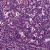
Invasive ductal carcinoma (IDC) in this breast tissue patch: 1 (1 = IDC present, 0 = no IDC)